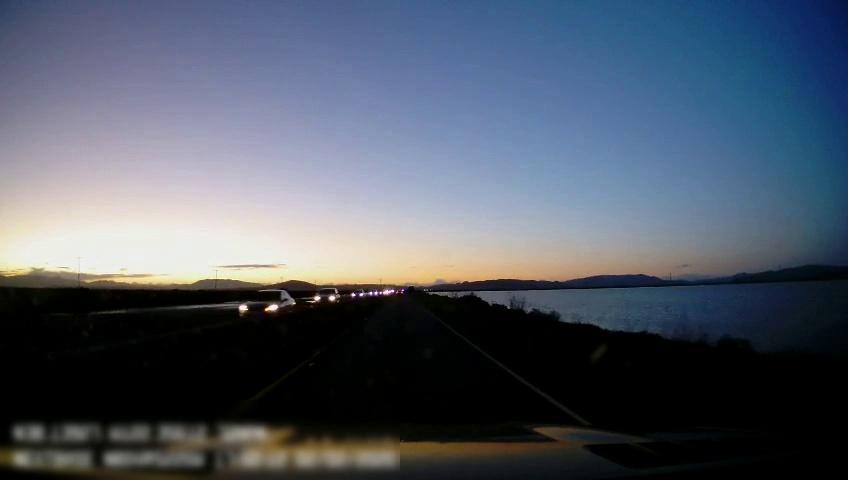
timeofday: Dusk/Dawn/Twilight
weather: Sunny
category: Drivable Space
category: Vehicles | Car
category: Vehicles | Van
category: Vehicles | SUV
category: Lanes | Current Lane
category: Lanes | Current Lane